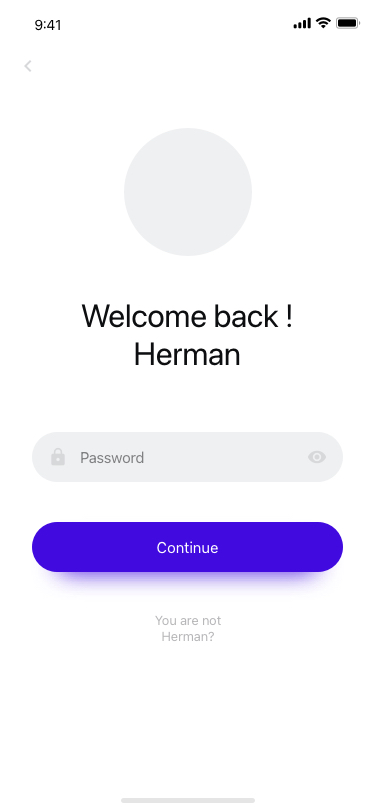
Text in this UI design:
Welcome back !
Herman
Password
Continue
You are not Herman?